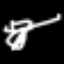
Label: squiggle